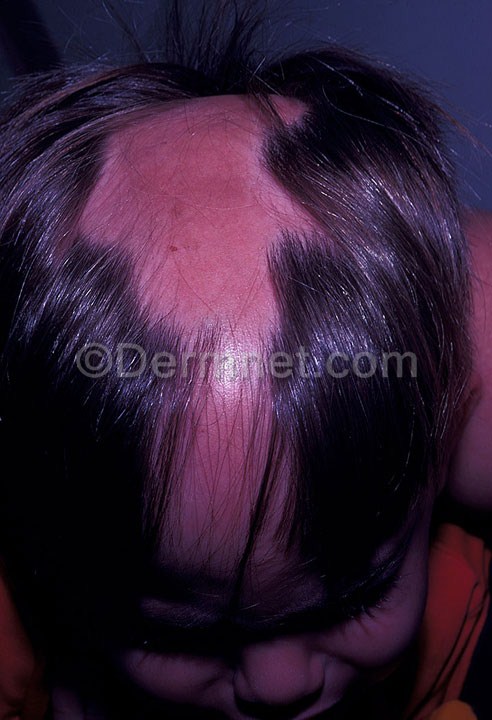
Disease: Hair Loss Photos Alopecia and other Hair Diseases